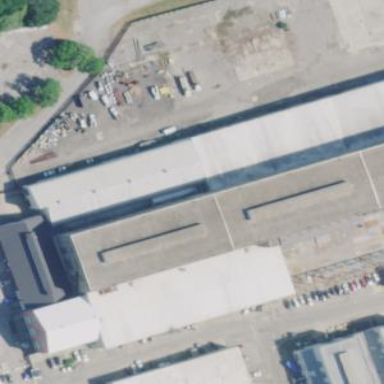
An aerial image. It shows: Industrial building.